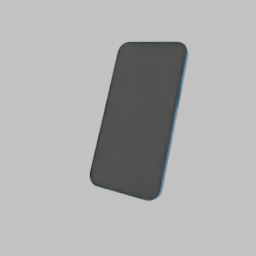
Label: electronics